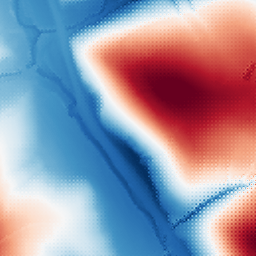
Category: multiscale
Decomposition family: dog
Decomposition parameters: sigma_low: 1
sigma_high: 100
Upsampling method: regularized
Upsampling parameters: scale: 2
lambda_reg: 0.1
Upsampling scale: 2